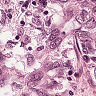
Metastatic tissue present: yes